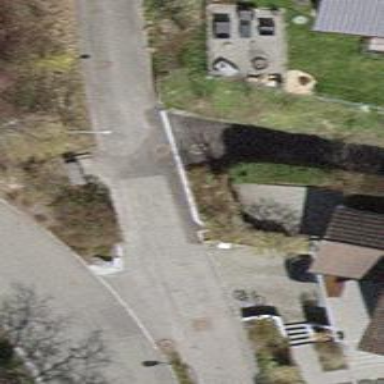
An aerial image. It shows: Hedge barrier.